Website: bh-photo
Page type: address-validator
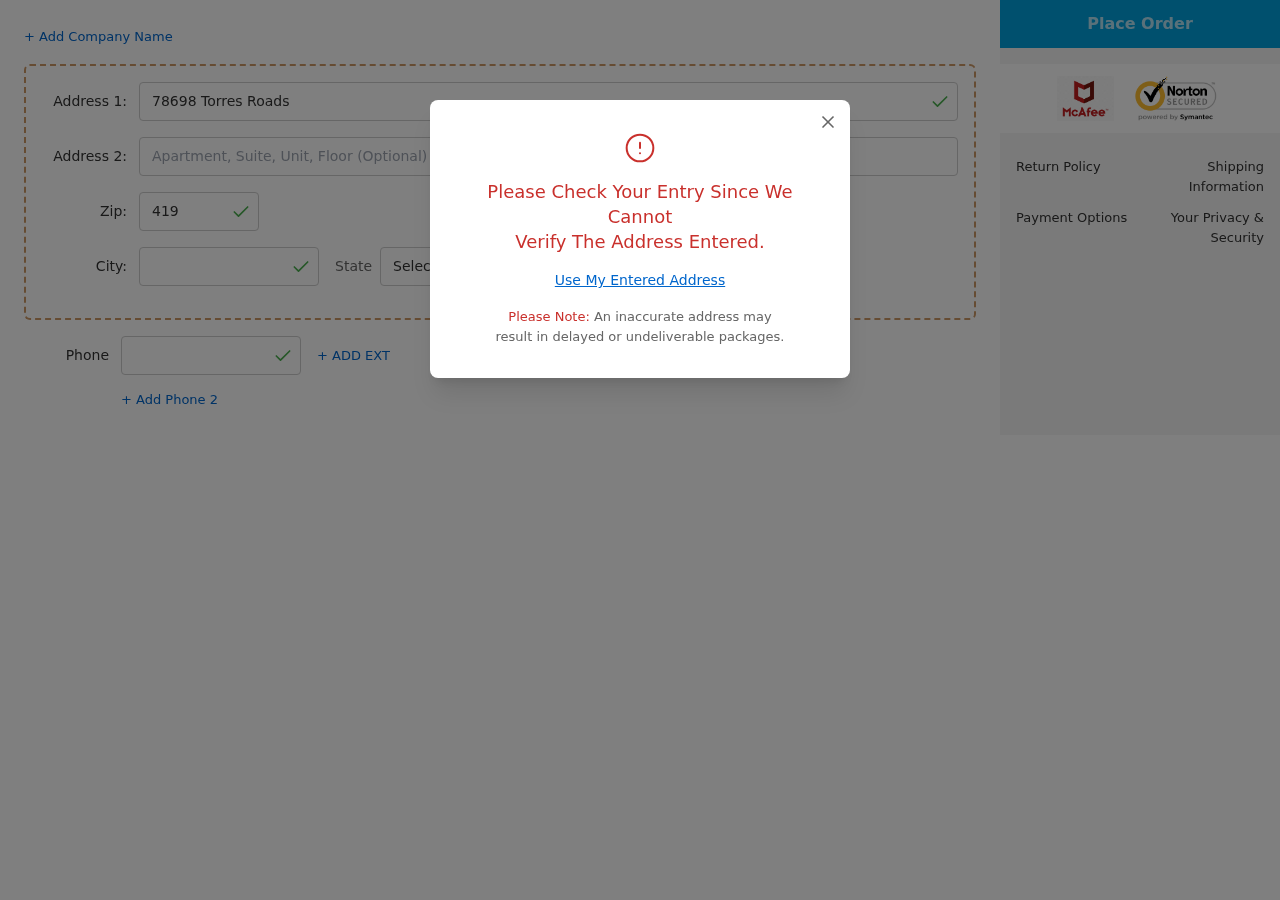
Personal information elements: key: PII_CITY
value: Lake Cassidy
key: PII_PHONE
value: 9394852414
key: PII_POSTCODE
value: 41982
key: PII_STATE_ABBR
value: VT
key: PII_STREET
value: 78698 Torres Roads